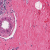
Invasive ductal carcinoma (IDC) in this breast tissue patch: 0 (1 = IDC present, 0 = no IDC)